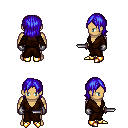
a pixel art fantasy rpg character, male body template, human, tanned skin, brown robe, teal pants, blue long bangs hairstyle, metal gloves, gold boots, dagger, four views (front, back, left, right), 2x2 character sprite sheet, small pixel art, hard edges, no anti-aliasing